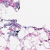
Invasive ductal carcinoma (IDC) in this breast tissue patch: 0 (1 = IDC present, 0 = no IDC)